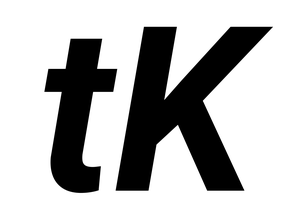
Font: Roboto-Italic_Bold_Italic